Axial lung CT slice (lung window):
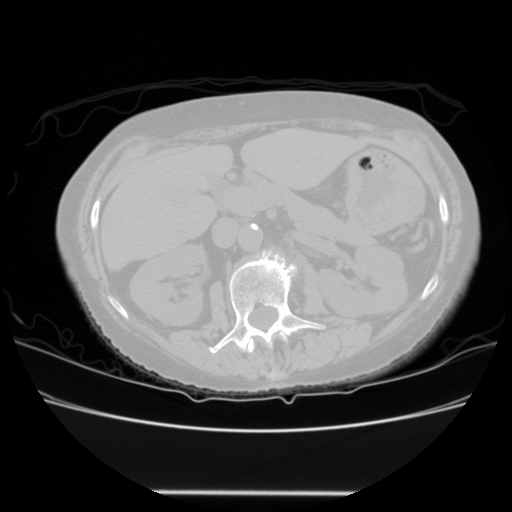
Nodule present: no